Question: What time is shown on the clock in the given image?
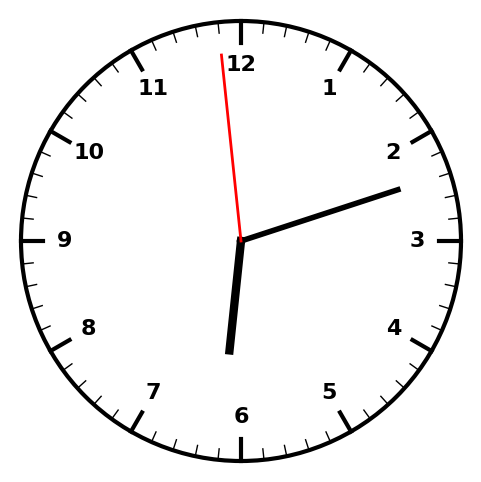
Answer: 06:11:59